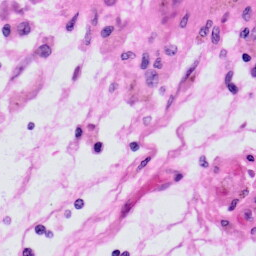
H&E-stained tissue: Skin